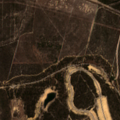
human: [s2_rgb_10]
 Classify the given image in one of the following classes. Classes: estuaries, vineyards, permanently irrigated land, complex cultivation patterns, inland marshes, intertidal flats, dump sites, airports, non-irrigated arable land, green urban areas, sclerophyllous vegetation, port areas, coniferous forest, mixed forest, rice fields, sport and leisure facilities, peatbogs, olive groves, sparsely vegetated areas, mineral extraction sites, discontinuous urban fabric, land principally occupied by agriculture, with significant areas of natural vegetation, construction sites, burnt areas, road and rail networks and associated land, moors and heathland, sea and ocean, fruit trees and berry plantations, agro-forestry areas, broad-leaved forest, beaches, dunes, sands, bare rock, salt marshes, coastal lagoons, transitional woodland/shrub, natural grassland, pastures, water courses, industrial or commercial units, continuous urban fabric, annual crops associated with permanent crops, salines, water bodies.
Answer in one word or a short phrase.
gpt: construction sites, sport and leisure facilities, transitional woodland/shrub